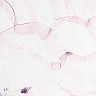
Metastatic tissue present: no